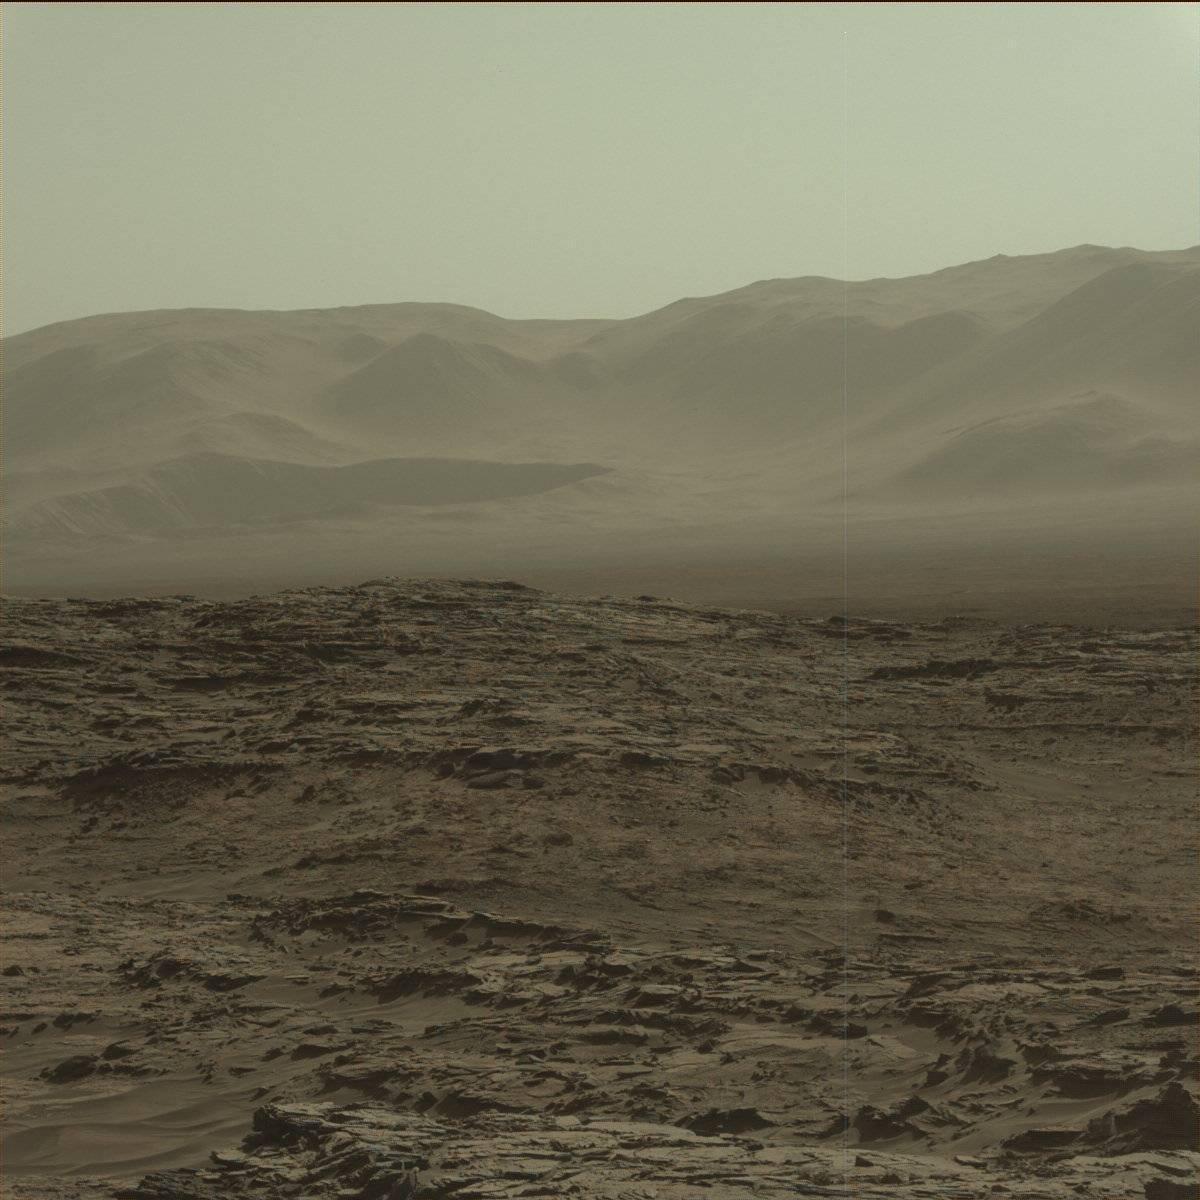
Terrain classes present: Bedrock, Ridge, Sand / Soil, Sky